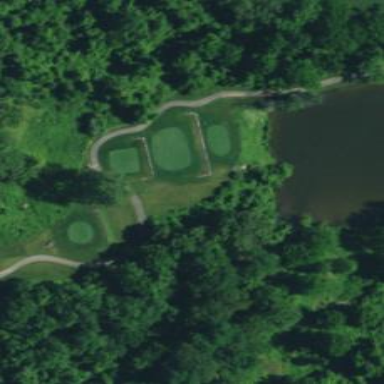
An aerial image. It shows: Rough area on grassy golf course.